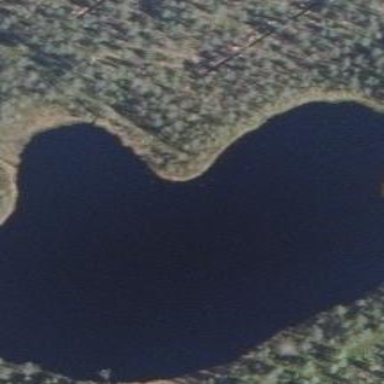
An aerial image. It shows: Serene lake surrounded by nature.